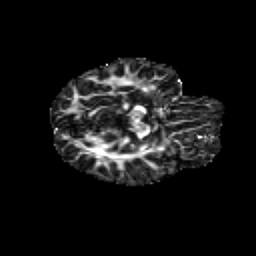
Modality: FA
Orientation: axial
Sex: male
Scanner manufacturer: siemens
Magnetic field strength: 3 T
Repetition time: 5 s
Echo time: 0.071 s